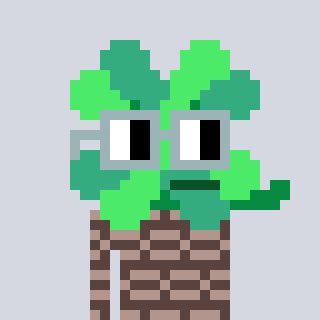
a pixel art character with square dark gray glasses, a clover-shaped head and a darkbrown-colored body on a cool background